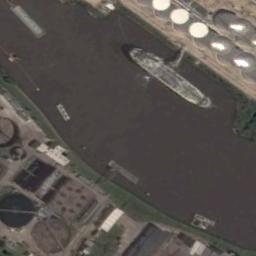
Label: ship